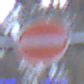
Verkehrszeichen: VerbotDerEinfahrt
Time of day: MorningAfternoon
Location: Outdoor (Nature)
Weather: Overcast
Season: Winter
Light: Natural